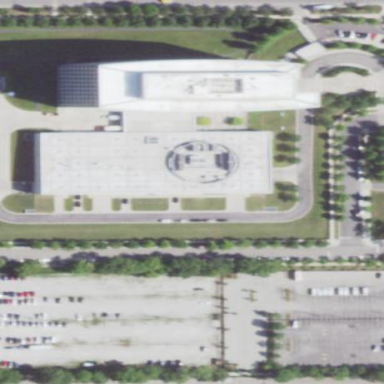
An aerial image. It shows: Government office building.